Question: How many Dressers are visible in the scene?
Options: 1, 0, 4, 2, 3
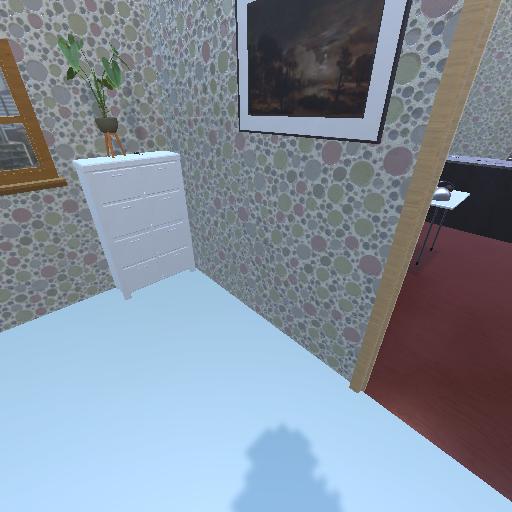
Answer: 1